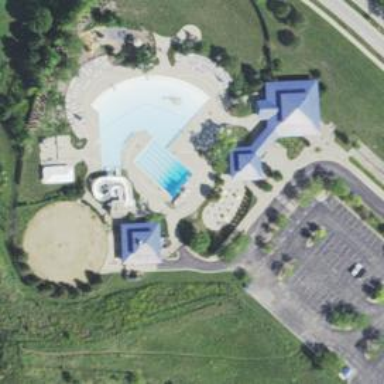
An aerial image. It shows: Swimming pool located in leisure land.